Question: I was surfing at <URL> the other day and tried to figure out .
I looked at CSS and figured out it is possible only with their own special font. Is there a way to do that without using their font? What would be some hacks without using images to do the same thing?
Screenshot below:
---

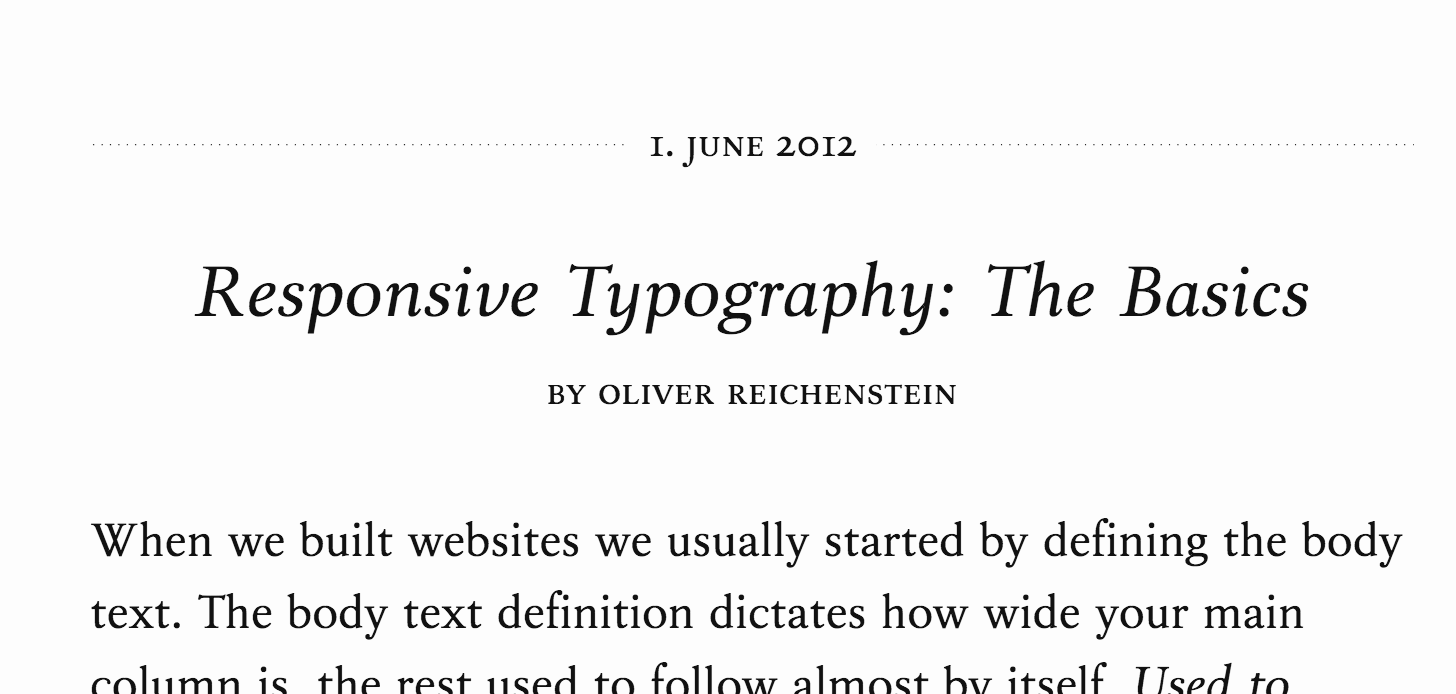
Answer: I used a negative (relative em) margin to place the header over the dotted top-border of the containing block. This should keep the code save when the font-size changes. See <URL> for an example.